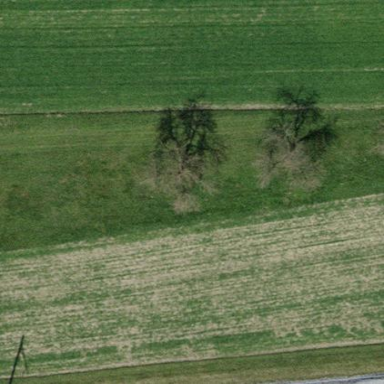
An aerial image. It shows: Orchard.